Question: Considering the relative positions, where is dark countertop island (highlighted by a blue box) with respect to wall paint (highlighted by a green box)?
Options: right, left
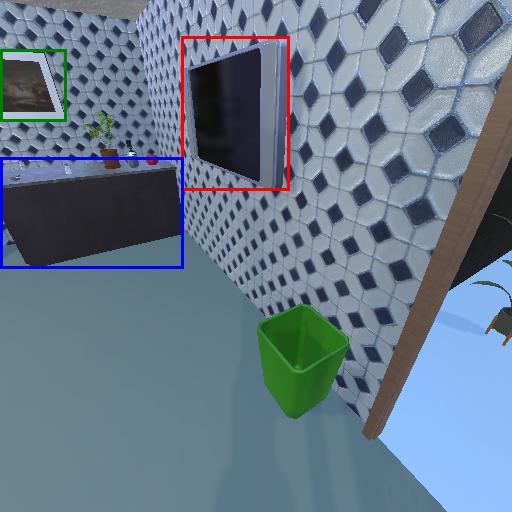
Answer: right